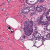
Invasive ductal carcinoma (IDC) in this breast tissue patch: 1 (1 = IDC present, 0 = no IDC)